Field crop: maize
Growth stage: 2
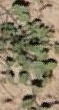
Species: convolvulus